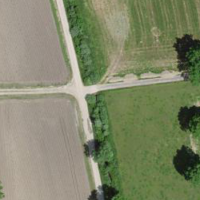
EUNIS habitat code: 52
Species observed at this site:
Euonymus europaeus